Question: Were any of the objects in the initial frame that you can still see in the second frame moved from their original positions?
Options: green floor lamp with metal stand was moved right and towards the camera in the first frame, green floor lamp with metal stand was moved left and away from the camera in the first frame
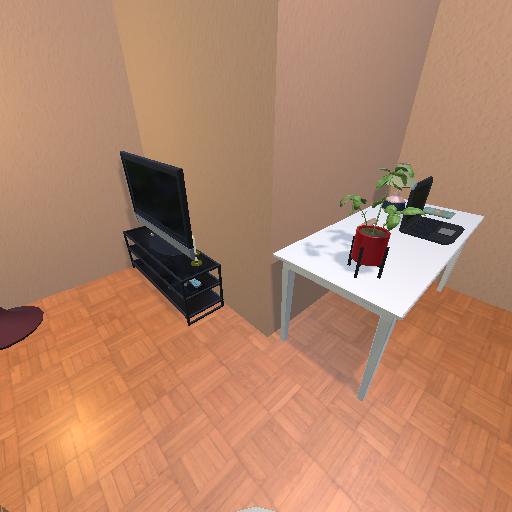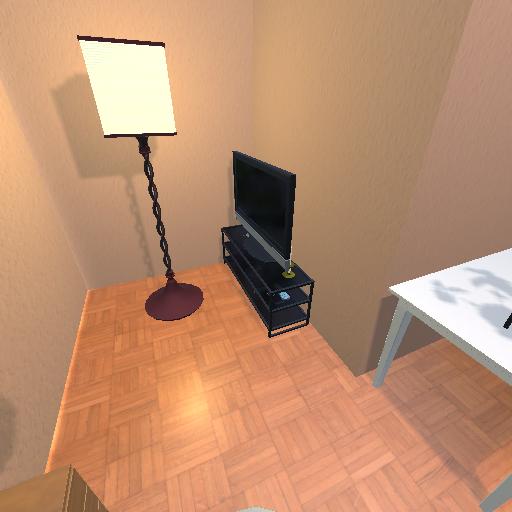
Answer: green floor lamp with metal stand was moved right and towards the camera in the first frame